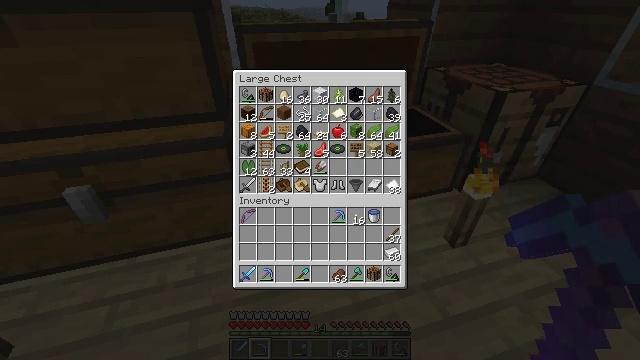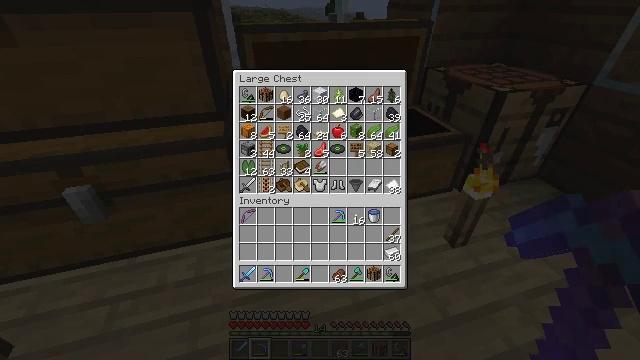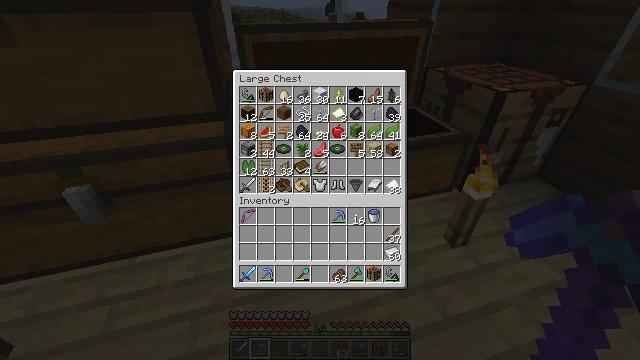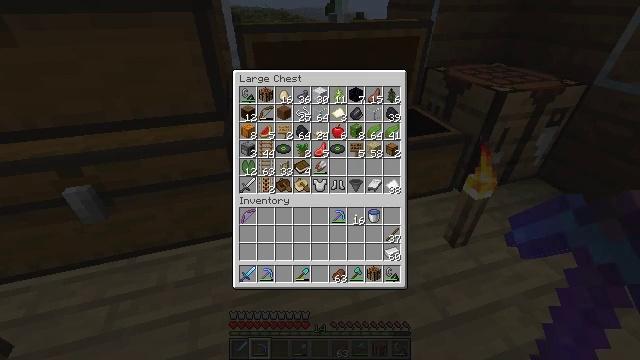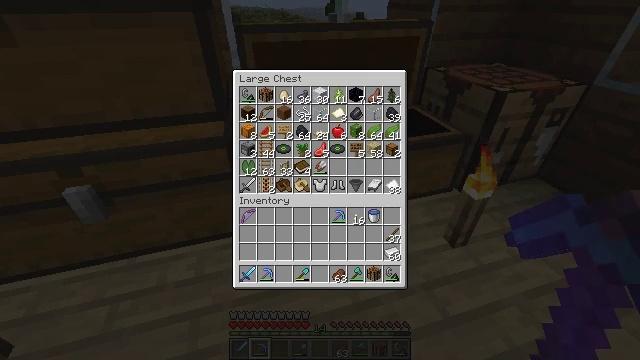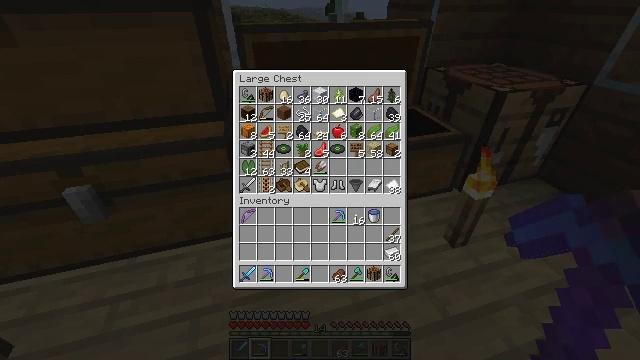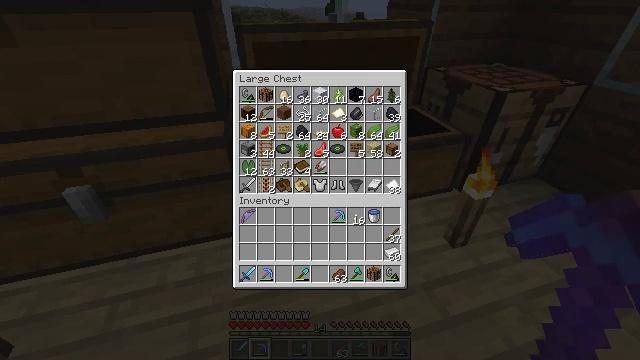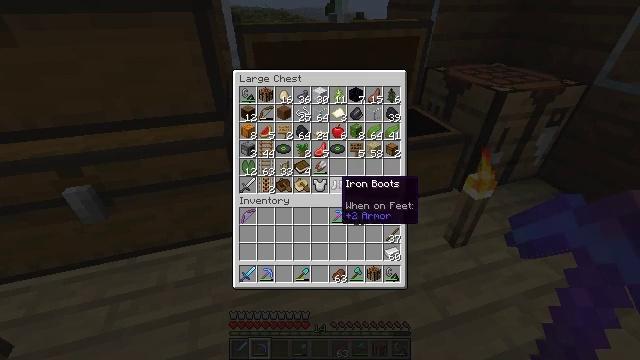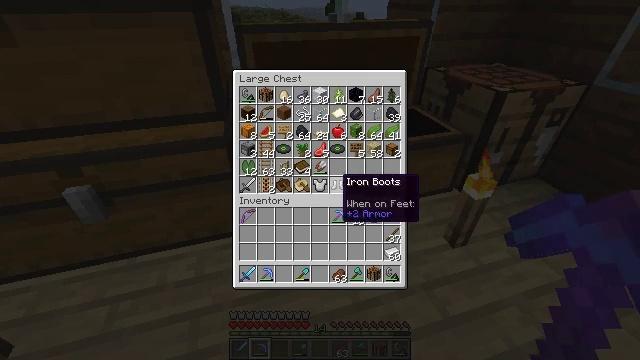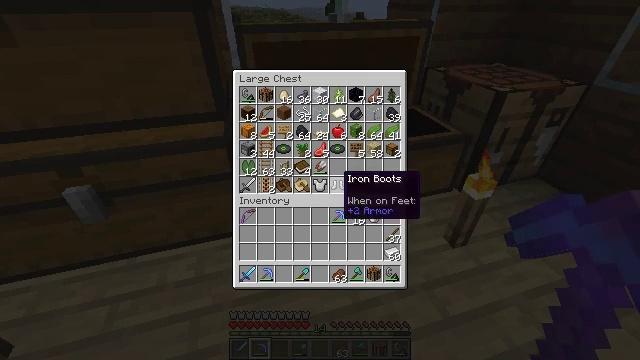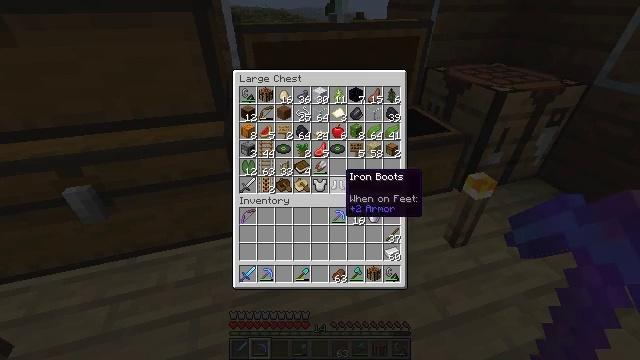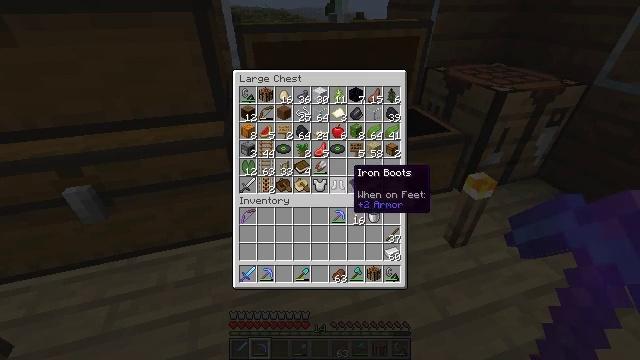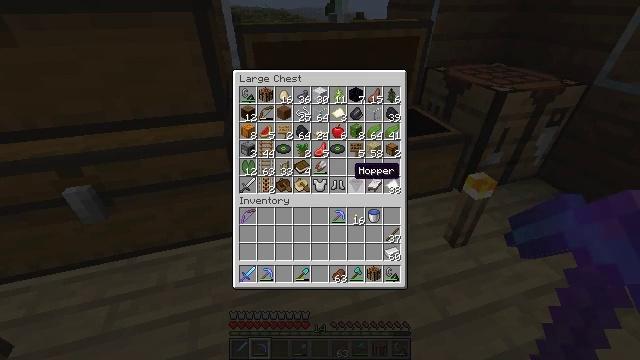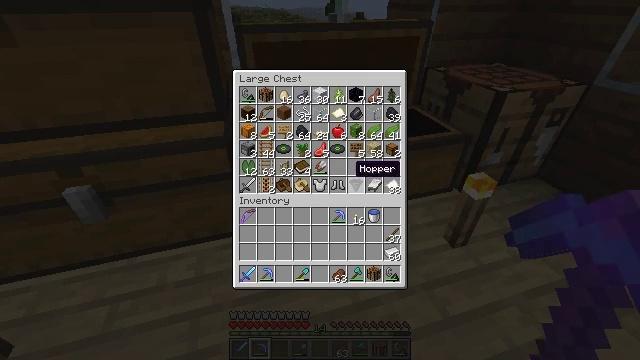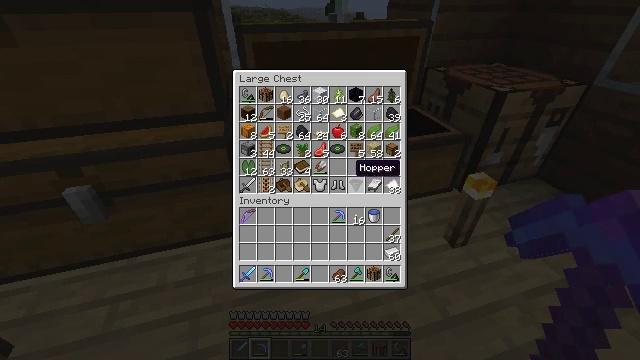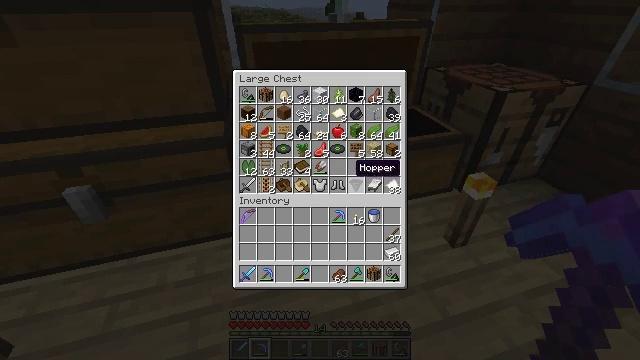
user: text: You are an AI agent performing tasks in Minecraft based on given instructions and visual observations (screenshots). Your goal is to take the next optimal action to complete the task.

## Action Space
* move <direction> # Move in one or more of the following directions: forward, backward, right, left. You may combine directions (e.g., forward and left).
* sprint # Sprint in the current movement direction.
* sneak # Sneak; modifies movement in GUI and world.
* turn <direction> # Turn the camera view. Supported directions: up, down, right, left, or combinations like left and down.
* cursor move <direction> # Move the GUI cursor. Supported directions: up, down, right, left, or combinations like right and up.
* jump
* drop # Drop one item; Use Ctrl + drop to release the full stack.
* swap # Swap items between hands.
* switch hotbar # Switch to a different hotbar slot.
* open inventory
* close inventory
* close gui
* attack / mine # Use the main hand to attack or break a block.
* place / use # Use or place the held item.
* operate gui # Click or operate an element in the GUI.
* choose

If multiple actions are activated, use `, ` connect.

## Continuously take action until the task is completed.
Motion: motion action
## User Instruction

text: Hunt animals.
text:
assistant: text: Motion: no_op
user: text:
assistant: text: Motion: no_op
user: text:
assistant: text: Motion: no_op
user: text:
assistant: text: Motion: no_op
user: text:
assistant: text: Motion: no_op
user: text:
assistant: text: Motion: no_op
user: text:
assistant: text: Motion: no_op
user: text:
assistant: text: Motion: no_op
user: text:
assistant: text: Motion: no_op
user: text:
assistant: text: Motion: no_op
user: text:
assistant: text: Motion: turn right
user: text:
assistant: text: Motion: no_op
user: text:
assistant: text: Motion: no_op
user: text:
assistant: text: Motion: no_op
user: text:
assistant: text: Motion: no_op
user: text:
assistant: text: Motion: no_op
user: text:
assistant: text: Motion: no_op
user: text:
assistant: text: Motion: no_op
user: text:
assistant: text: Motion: turn right
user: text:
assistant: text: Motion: turn right
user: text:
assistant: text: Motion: no_op
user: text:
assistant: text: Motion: turn right
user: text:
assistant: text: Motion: no_op
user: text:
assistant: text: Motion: no_op
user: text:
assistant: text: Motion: no_op
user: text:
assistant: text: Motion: no_op
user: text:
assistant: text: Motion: no_op
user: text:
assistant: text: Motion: no_op
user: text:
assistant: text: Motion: no_op
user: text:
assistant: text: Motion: no_op